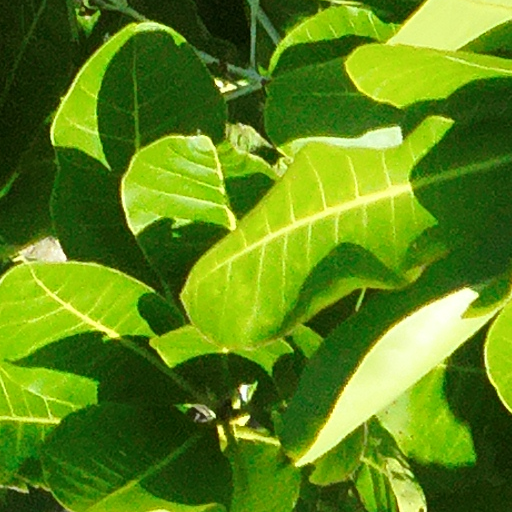
Species: Anacardium excelsum
GBIF accepted scientific name: Anacardium excelsum
Crown area (m\u00b2): 203.398